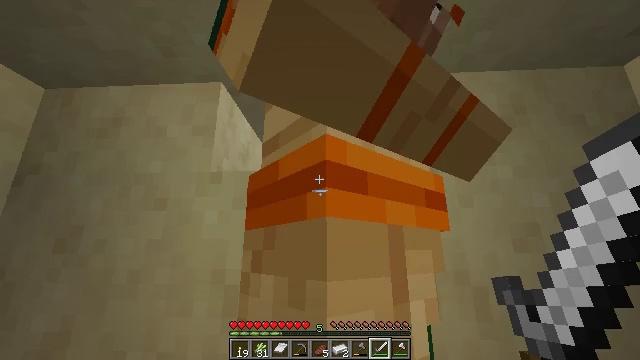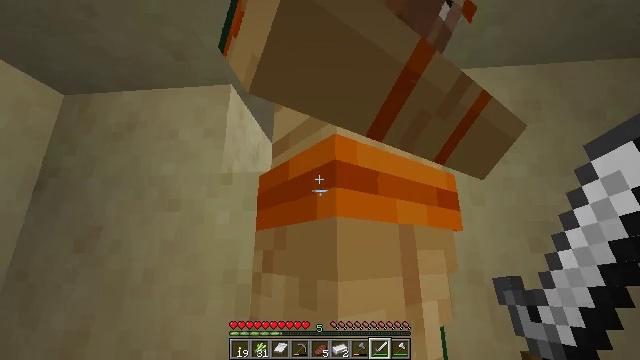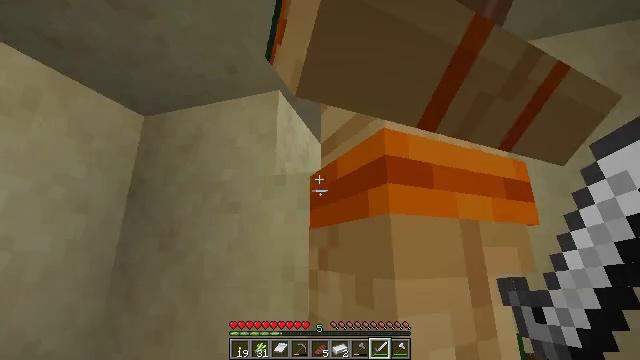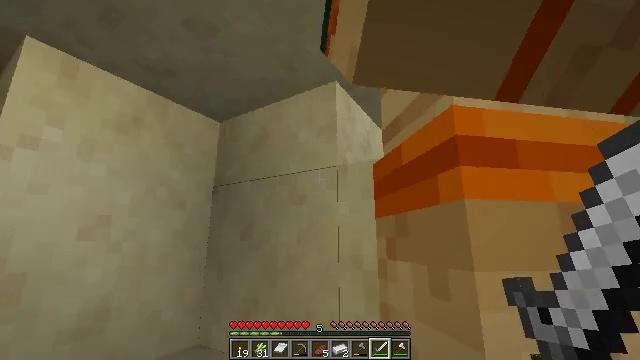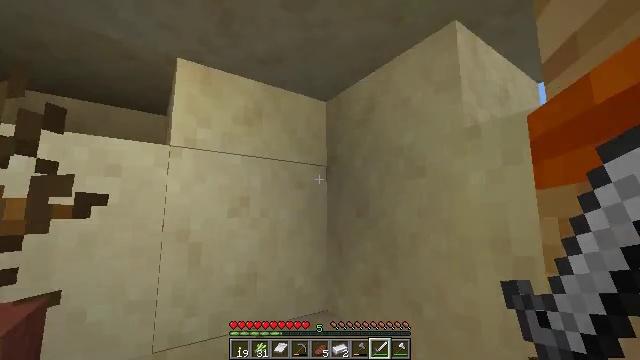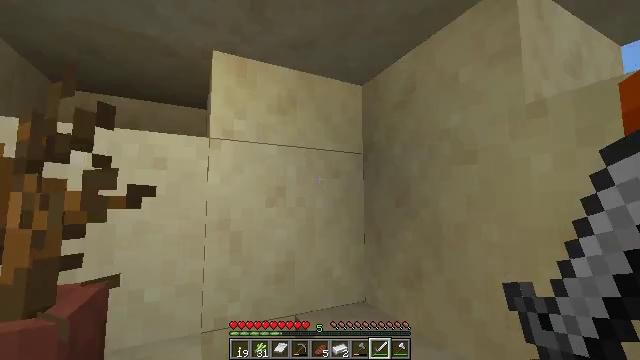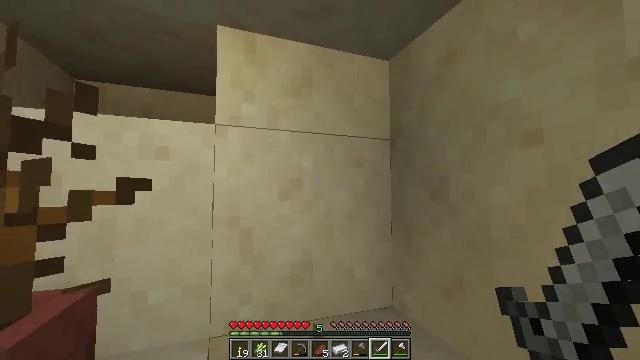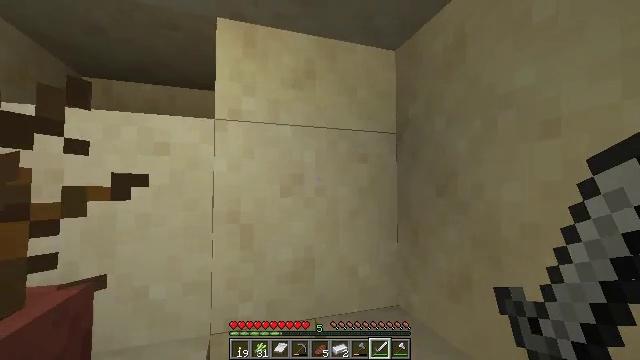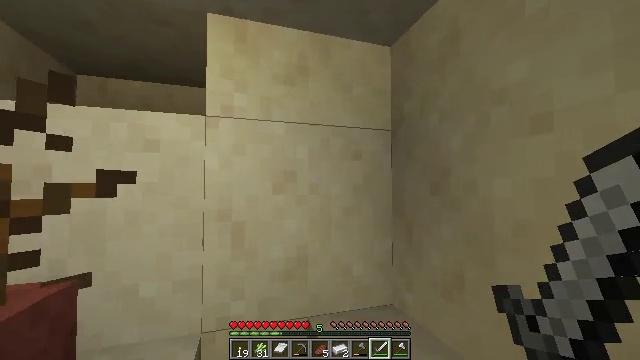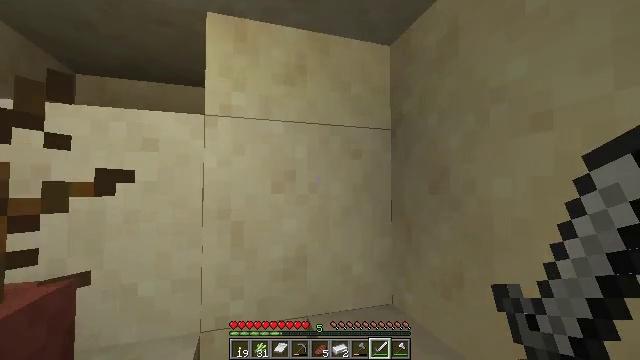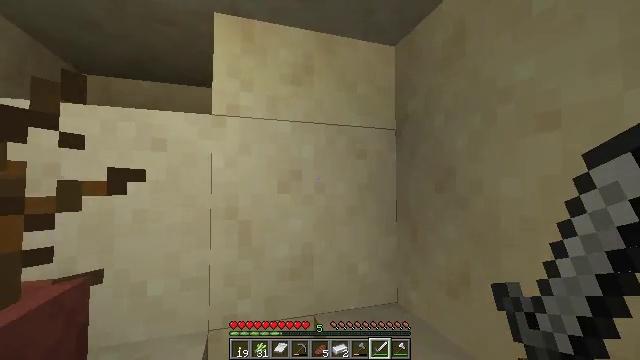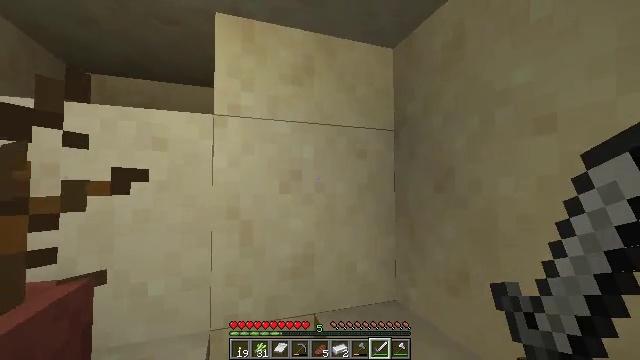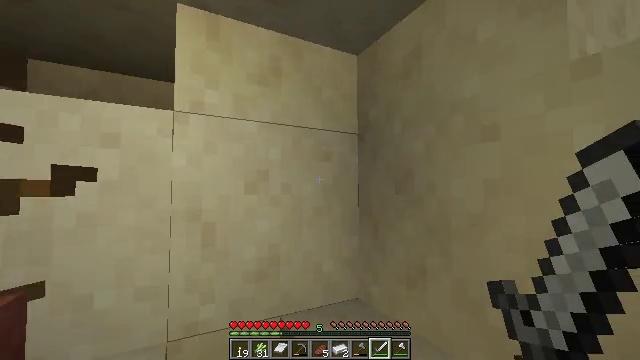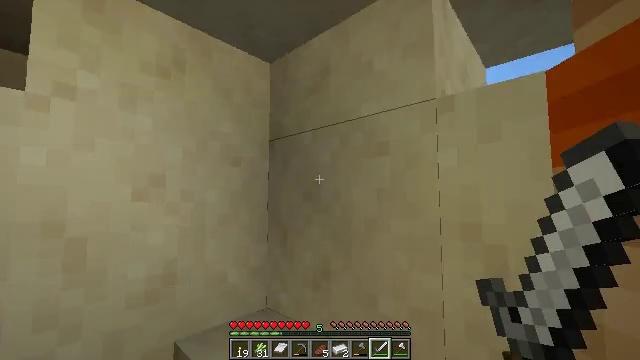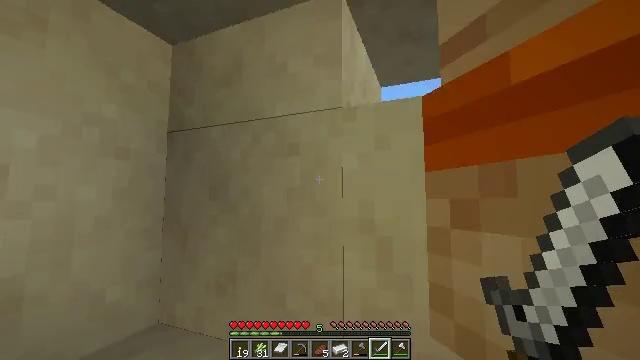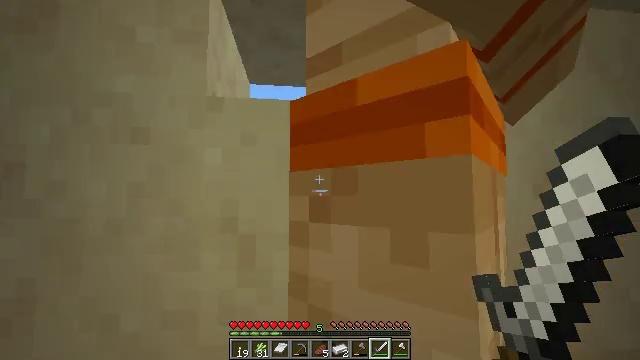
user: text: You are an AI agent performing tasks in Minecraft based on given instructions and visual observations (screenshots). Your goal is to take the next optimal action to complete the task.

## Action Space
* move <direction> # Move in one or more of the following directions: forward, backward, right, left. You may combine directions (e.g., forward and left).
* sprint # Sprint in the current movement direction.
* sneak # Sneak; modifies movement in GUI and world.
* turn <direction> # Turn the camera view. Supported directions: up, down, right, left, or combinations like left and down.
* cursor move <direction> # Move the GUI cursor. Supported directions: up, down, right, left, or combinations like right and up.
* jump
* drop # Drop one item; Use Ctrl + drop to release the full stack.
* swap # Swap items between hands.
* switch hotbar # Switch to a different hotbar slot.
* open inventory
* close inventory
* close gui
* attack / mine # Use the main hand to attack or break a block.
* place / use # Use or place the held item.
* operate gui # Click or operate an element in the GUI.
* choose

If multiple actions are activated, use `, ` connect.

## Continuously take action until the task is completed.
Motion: motion action
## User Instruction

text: Break the smooth sandstone slab to collect it.
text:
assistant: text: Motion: turn left
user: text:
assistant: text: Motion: turn left
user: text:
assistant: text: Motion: turn left and down
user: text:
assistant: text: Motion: move forward, turn left and down
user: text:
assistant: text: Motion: move forward, turn left and down
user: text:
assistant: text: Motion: move forward, turn left and down
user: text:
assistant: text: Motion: move forward, turn left
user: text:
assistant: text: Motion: move forward
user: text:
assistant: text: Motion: no_op
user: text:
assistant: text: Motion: no_op
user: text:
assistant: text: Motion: turn right
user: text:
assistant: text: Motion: turn right
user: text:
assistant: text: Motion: turn right and up
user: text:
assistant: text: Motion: turn right
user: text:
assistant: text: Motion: turn right
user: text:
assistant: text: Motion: turn right and down
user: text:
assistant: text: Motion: turn right and down
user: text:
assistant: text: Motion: turn down
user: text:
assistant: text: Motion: turn down
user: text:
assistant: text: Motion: turn down
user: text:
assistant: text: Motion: turn down
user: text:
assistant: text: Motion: turn down
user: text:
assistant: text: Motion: turn down
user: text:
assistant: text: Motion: turn down
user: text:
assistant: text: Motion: no_op
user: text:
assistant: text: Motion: no_op
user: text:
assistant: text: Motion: no_op
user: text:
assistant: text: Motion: no_op
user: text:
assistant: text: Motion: no_op
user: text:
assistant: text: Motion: no_op